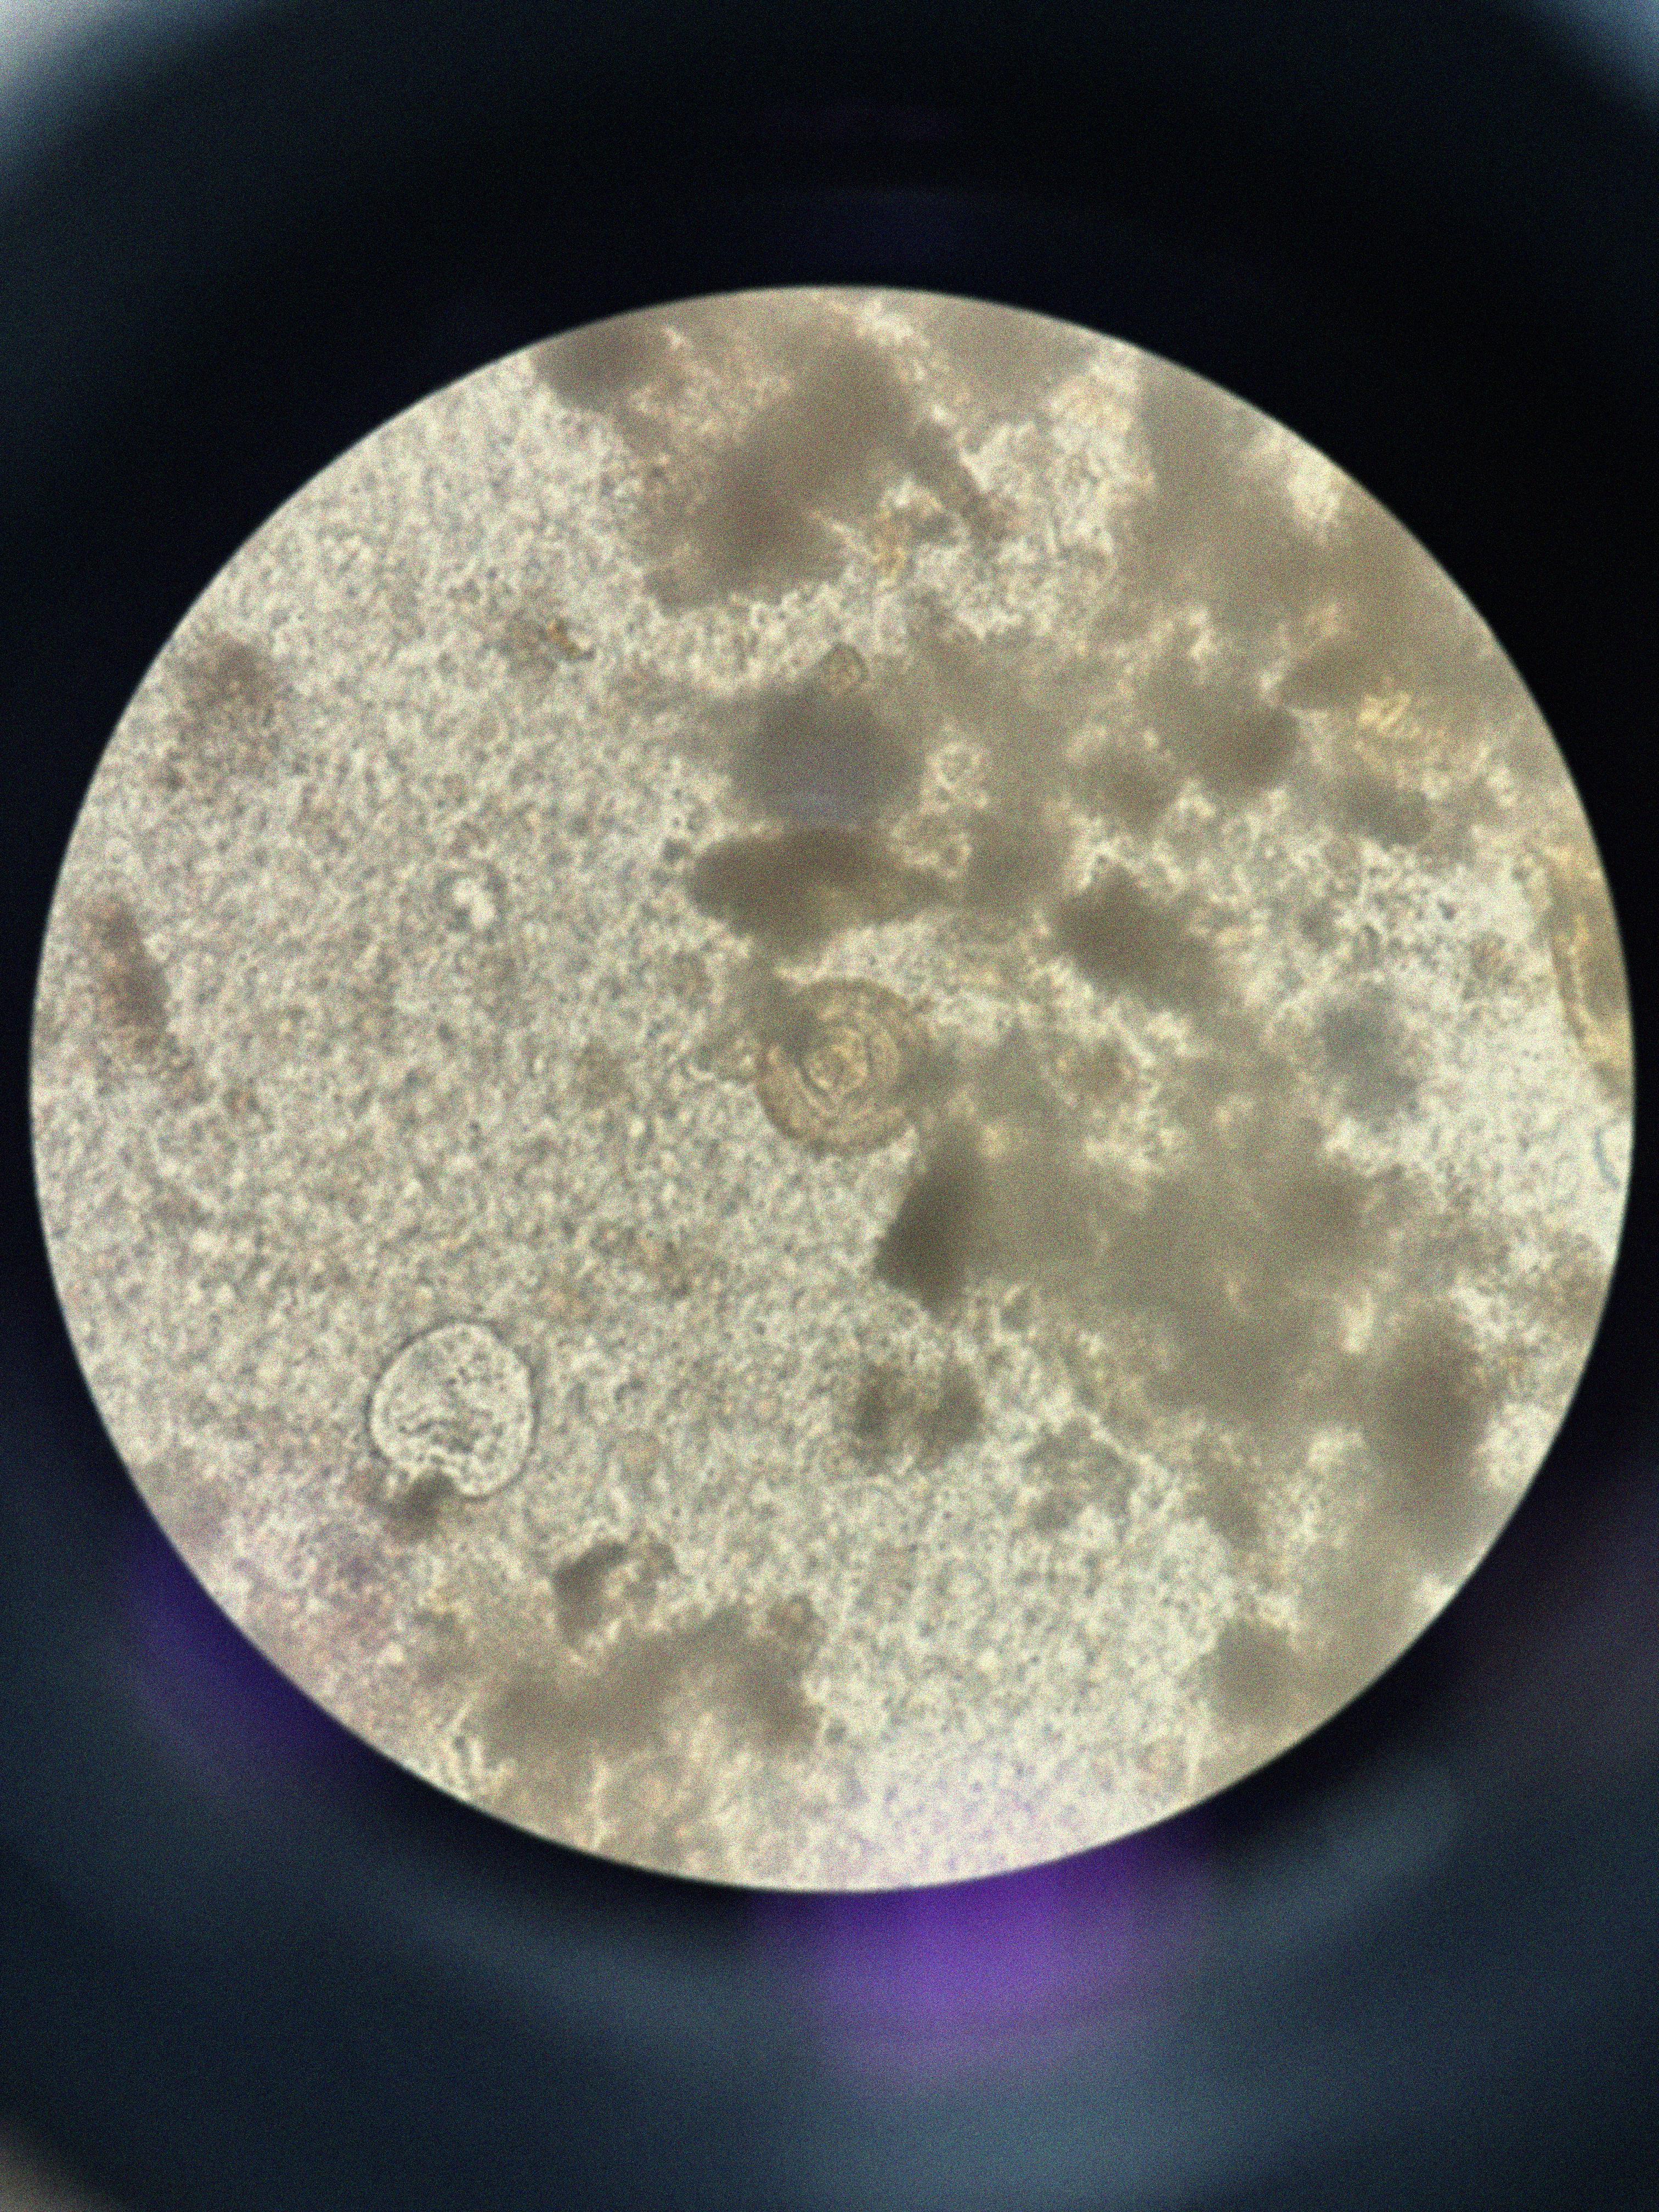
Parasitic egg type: Hymenolepis diminuta